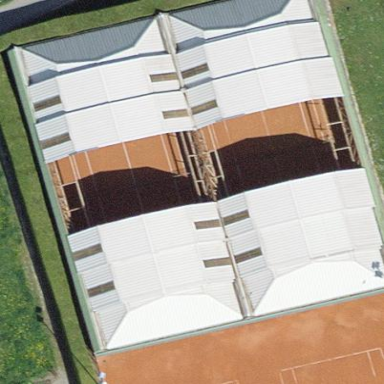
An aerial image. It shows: Building overlooking tennis court pitch.